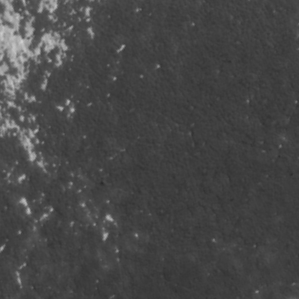
Label: frost